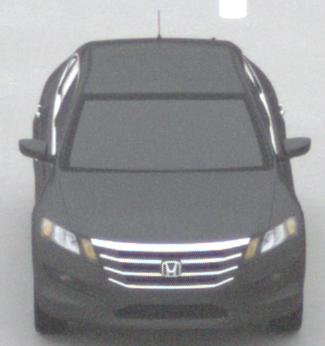
Make: Honda
Model: Crosstour
Detailed model: -
Model produced from: 2009
Model produced until: 2012
Doors: 4
Color: gray
Road condition: dry road
Daytime: midday
Contrast: low contrast